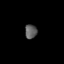
Tissue: skin
Cell type: Epithelial cells
Senescence score: 0.2746
Nuclear area (px): 172
Mean DAPI intensity: 90.593